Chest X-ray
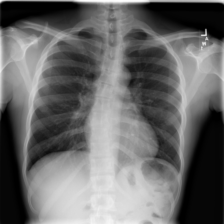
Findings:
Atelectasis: negative
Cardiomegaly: negative
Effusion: negative
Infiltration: negative
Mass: negative
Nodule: negative
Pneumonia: negative
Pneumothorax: negative
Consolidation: negative
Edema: negative
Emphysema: negative
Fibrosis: negative
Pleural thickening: negative
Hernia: negative